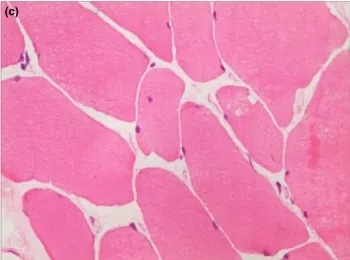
Clinical data of the proband. (c) Muscle histopathology (x400). HE staining showed mild fiber atrophy with irregular variation in size.
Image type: pathology (h&e)